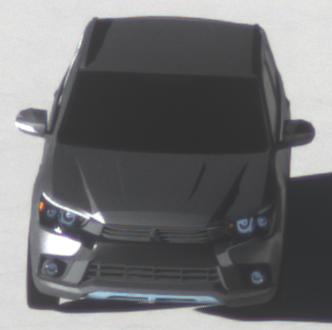
Make: Mitsubishi
Model: Outlander 2.0 Plug-In Hybrid
Detailed model: Outlander (III) Plug-In Hybrid
Model produced from: 2015/10
Model produced until: 2018/08
Doors: 5
Color: gray
Road condition: dry road
Daytime: morning or afternoon
Contrast: high contrast